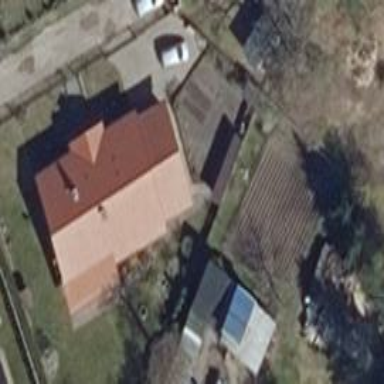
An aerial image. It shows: Residential building.